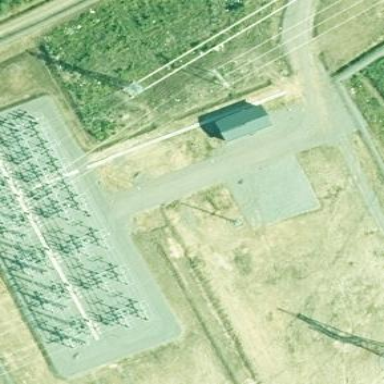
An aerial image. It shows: Power substation with transmission level designation. It is enclosed by fence.